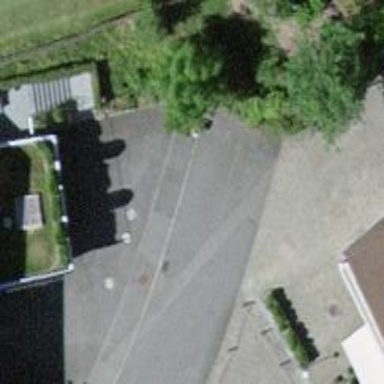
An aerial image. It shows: Driveway leading to service road.